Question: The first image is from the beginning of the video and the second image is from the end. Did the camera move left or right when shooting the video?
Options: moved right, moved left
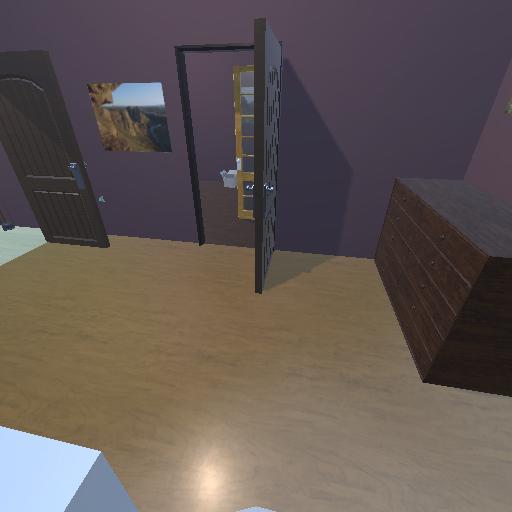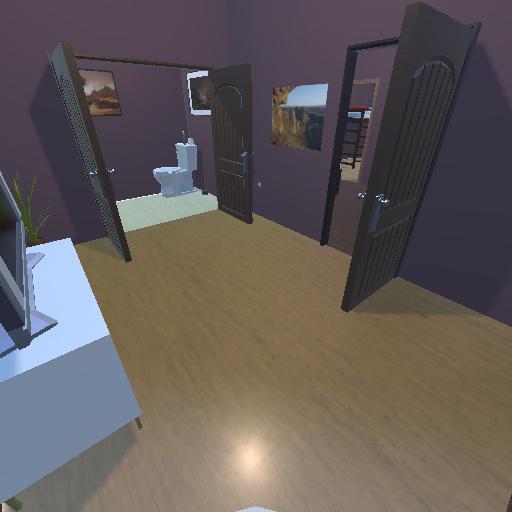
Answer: moved right